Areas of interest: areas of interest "HeLi Industrial Centre Block A"
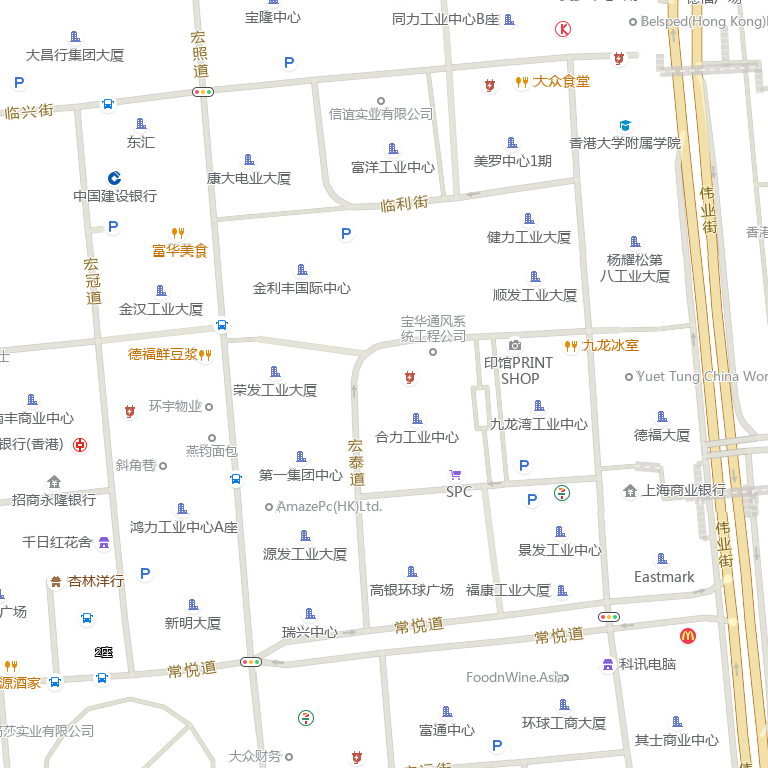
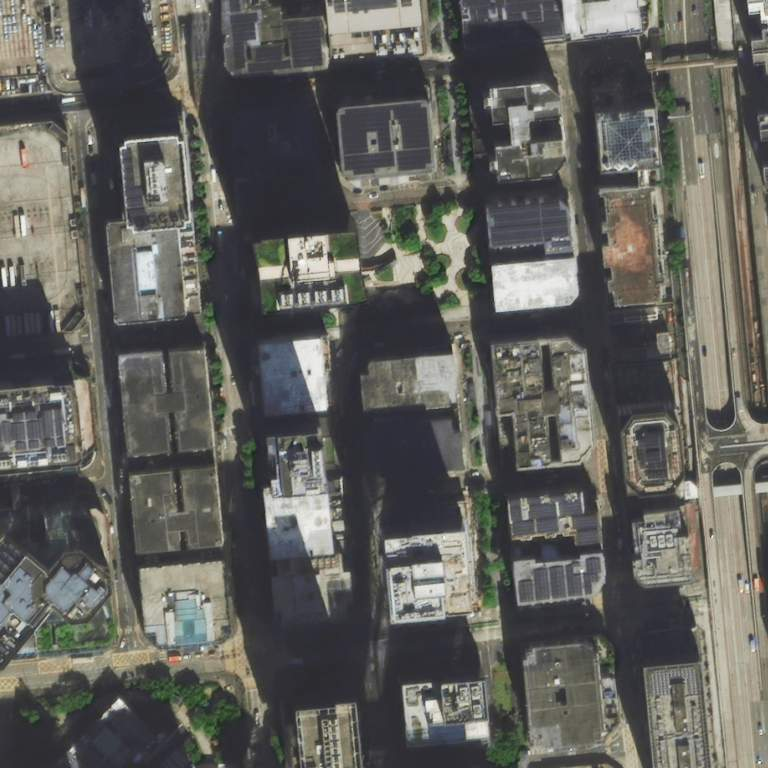